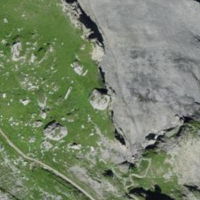
EUNIS habitat code: 31
Species observed at this site:
Pyrrhocorax graculus
Marmota marmota